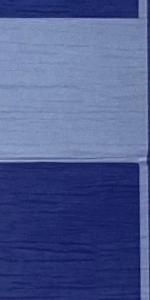
Label: Empty